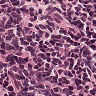
Metastatic tissue present: no